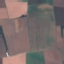
Land use / land cover: AnnualCrop